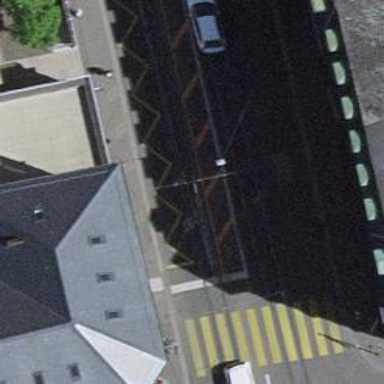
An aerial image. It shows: Tram stop with public transport stop position for trams.